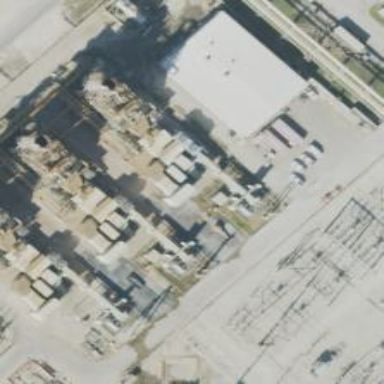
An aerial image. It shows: Gas turbine generator.